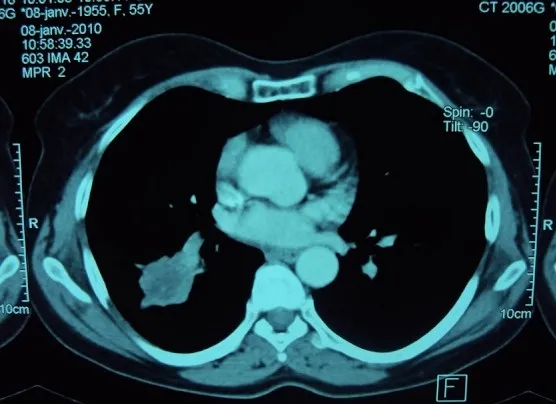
CT scan right ovalar 45x35 mm necrosed tumor with irregular margin, with no mediastinal lymph nodes, and no left parenchymatous anomaly and no pleural reaction.
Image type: radiology (ct)